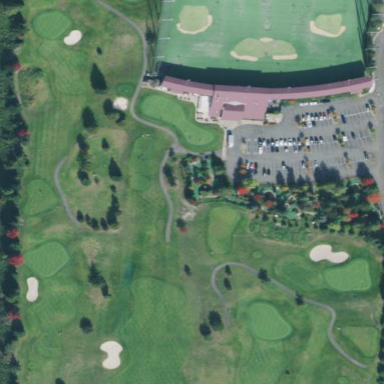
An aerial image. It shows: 9-hole golf course in leisure land setting.